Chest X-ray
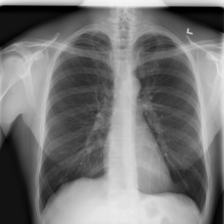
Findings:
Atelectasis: negative
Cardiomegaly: negative
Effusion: negative
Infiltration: positive
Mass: negative
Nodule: negative
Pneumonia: negative
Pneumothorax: negative
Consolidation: negative
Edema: negative
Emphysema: negative
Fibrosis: negative
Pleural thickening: negative
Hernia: negative